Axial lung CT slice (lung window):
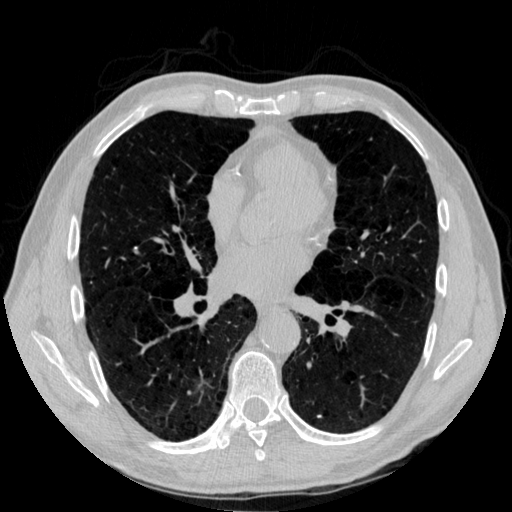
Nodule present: no